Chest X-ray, PA view. Patient: 64 years old, sex M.
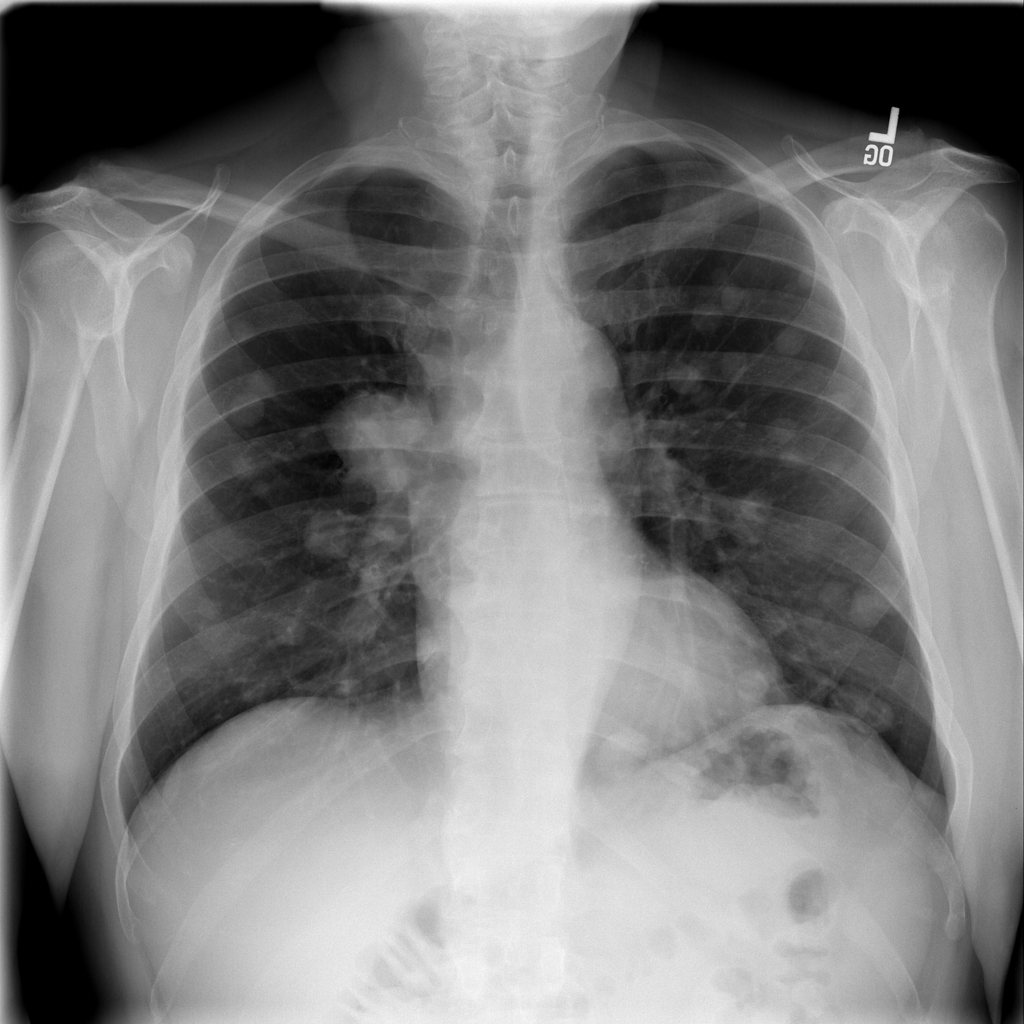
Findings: Mass, Nodule